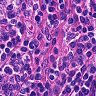
Metastatic tissue present: no